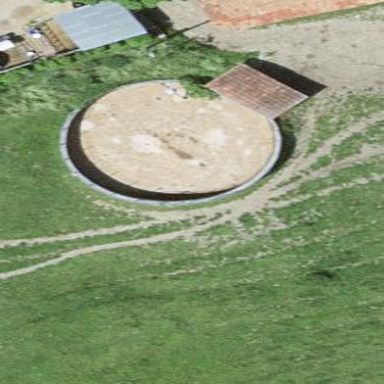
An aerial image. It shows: Storage tank with man-made structure.